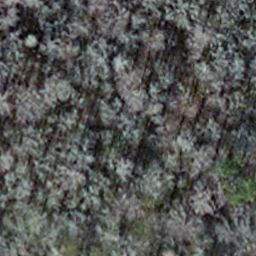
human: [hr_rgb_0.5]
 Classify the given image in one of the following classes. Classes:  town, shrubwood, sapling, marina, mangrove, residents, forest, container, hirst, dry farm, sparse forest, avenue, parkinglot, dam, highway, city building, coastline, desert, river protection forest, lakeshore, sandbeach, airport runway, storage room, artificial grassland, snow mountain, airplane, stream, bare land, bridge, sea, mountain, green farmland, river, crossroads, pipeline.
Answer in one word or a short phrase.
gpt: sapling